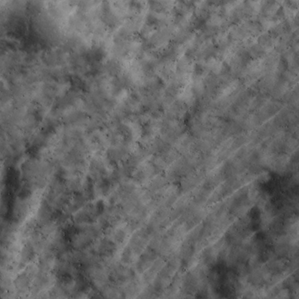
Label: non_frost